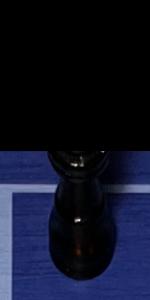
Label: Queen_Black